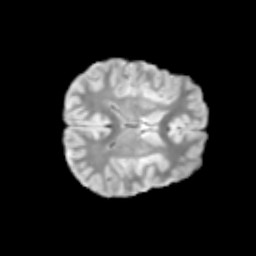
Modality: T2w
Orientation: axial
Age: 12
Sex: male
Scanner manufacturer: siemens
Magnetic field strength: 3 T
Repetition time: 3.8 s
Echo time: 0.07 s